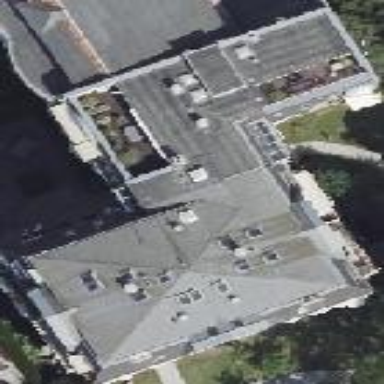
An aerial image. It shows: Apartments building with mansard roof.